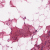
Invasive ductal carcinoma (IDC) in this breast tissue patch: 0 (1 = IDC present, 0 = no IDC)